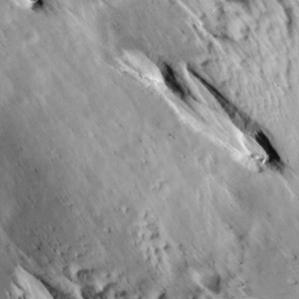
Label: non_frost